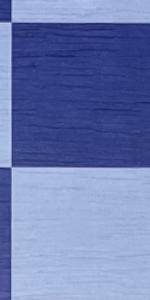
Label: Empty